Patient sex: M
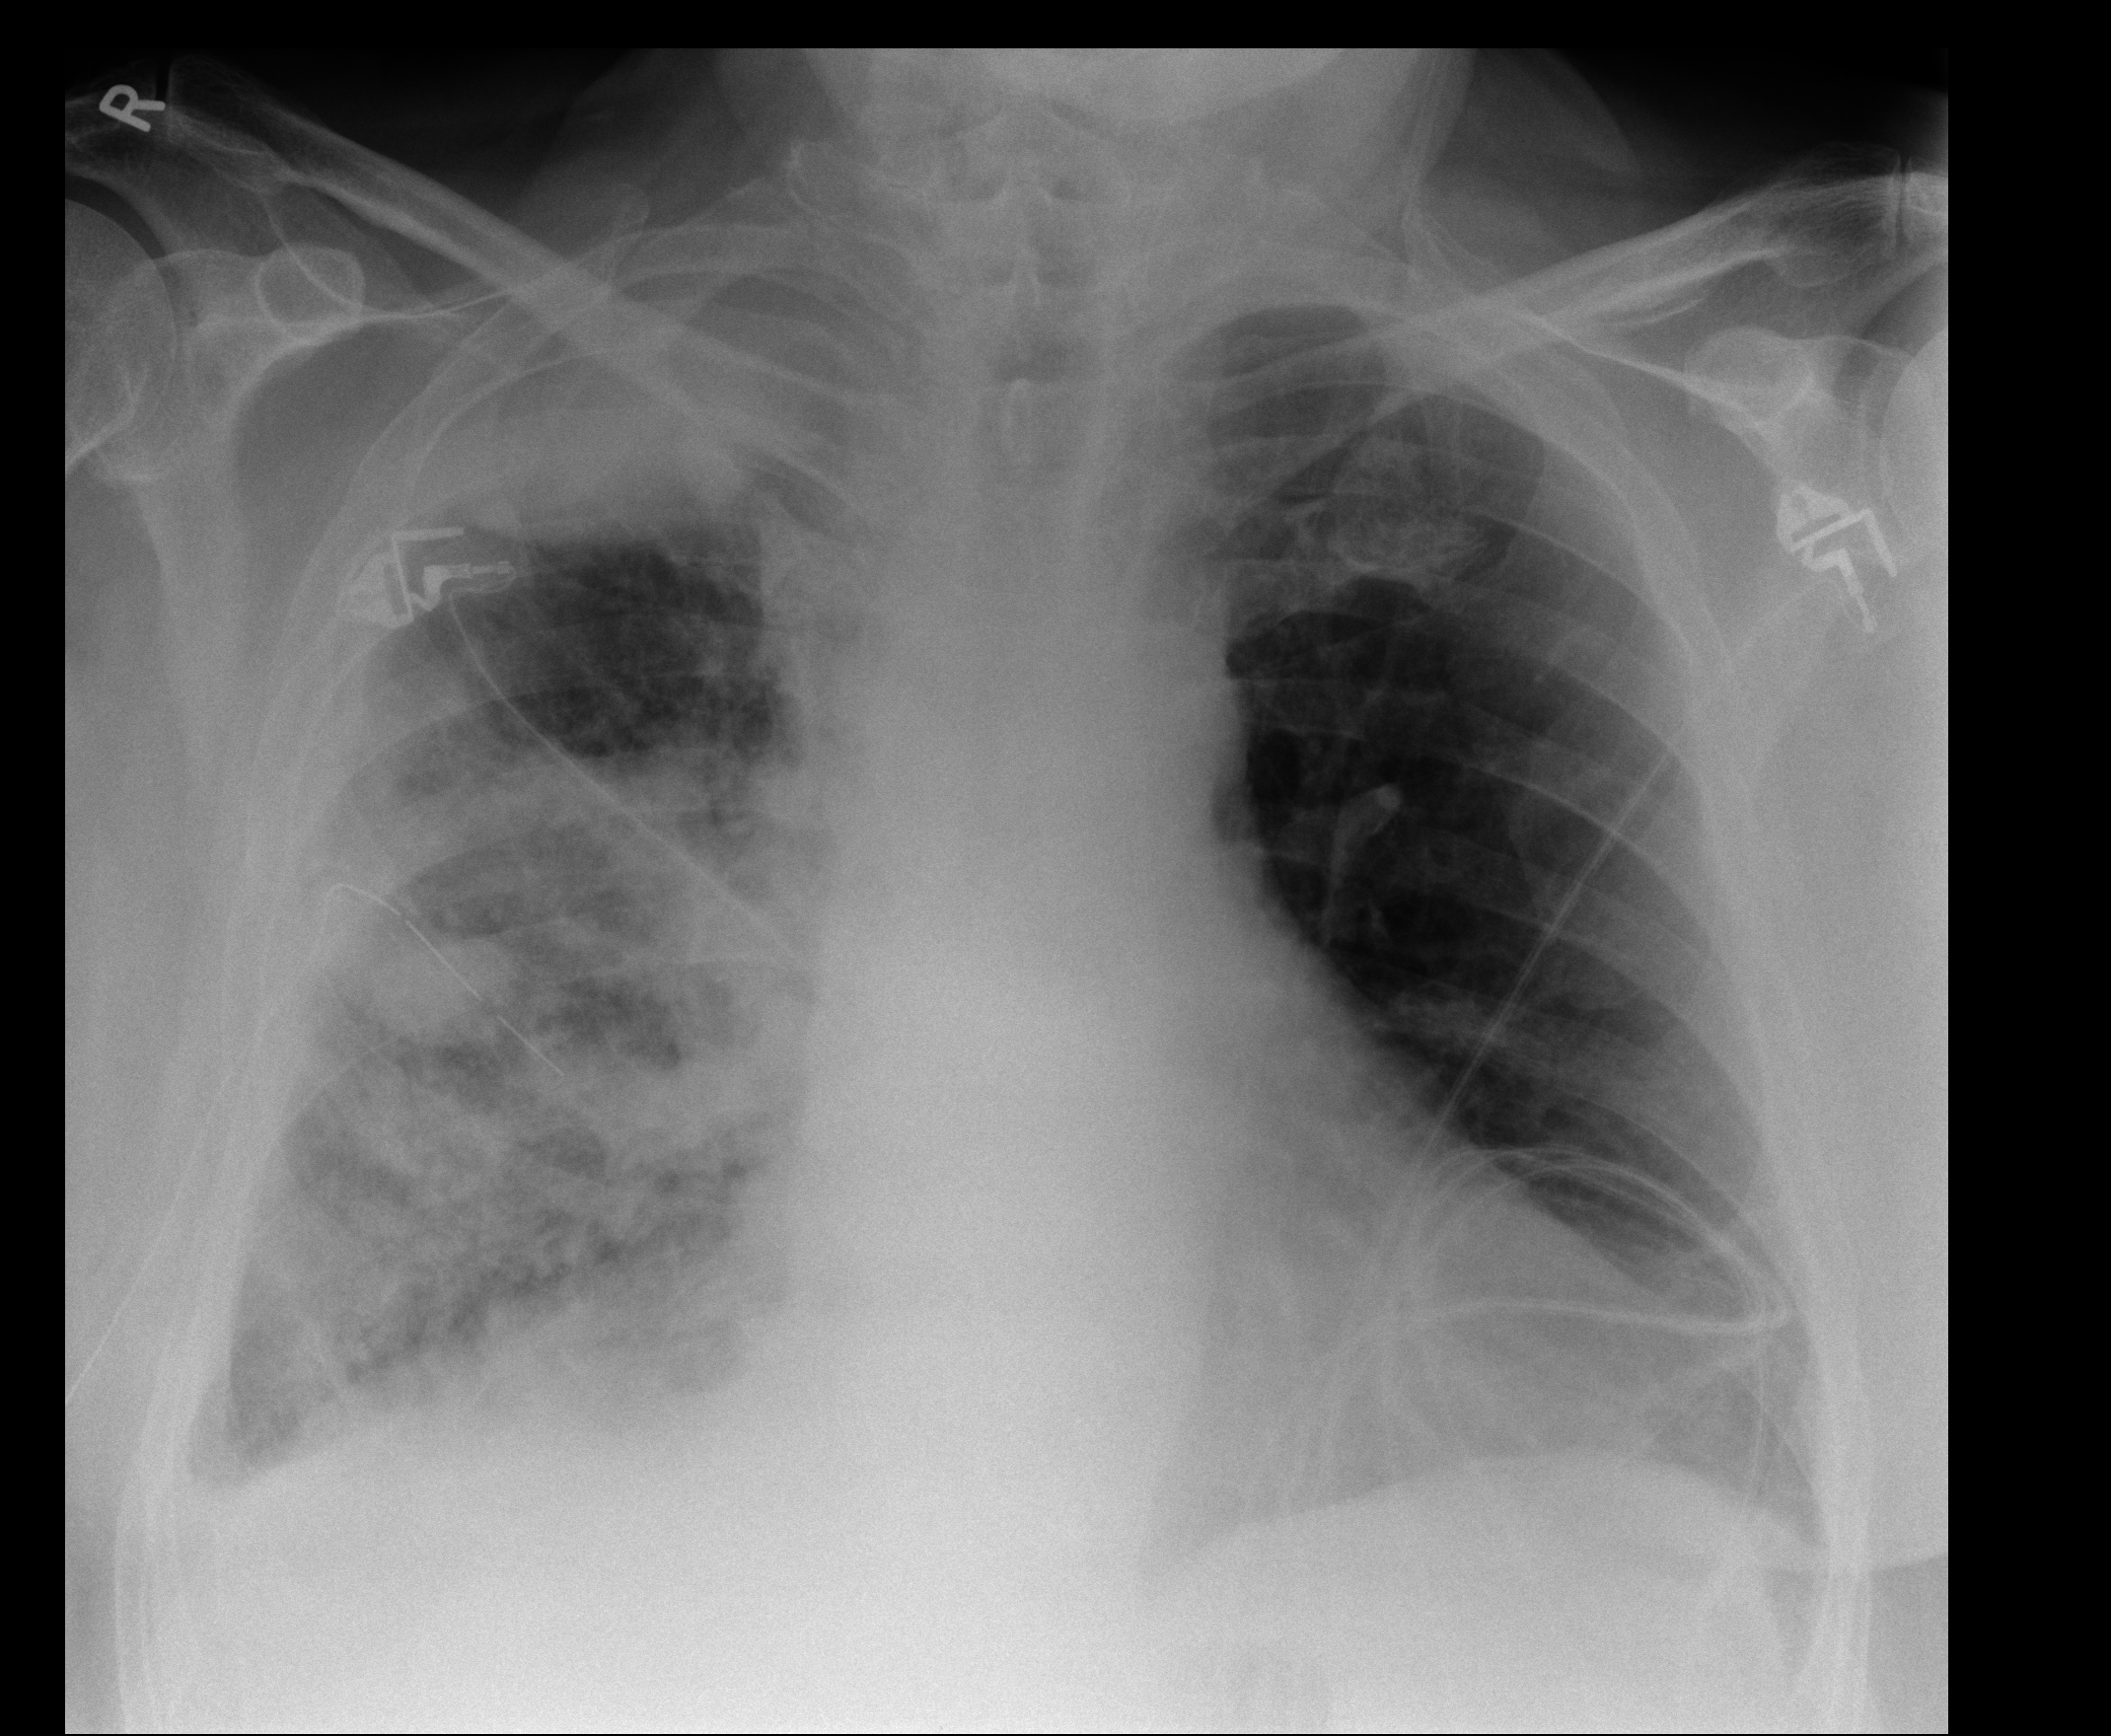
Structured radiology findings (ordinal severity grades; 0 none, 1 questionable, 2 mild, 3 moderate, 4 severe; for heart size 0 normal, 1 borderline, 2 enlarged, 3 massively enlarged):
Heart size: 0
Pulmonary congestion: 0
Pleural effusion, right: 2
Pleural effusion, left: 1
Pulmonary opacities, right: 3
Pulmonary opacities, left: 1
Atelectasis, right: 2
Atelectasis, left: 2